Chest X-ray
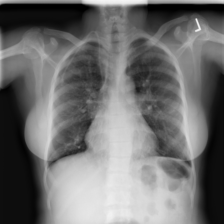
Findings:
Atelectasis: negative
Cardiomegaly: negative
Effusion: negative
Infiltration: negative
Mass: negative
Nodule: negative
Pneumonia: negative
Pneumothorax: negative
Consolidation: negative
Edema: negative
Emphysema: negative
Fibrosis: negative
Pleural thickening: negative
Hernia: negative